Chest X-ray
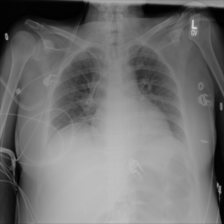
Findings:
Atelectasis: negative
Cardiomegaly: negative
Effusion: negative
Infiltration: negative
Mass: negative
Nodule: negative
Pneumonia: negative
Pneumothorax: negative
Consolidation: negative
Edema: negative
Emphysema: negative
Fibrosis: negative
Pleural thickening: negative
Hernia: negative